Field crop: maize
Growth stage: 2
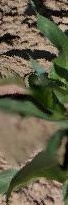
Species: maize